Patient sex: M
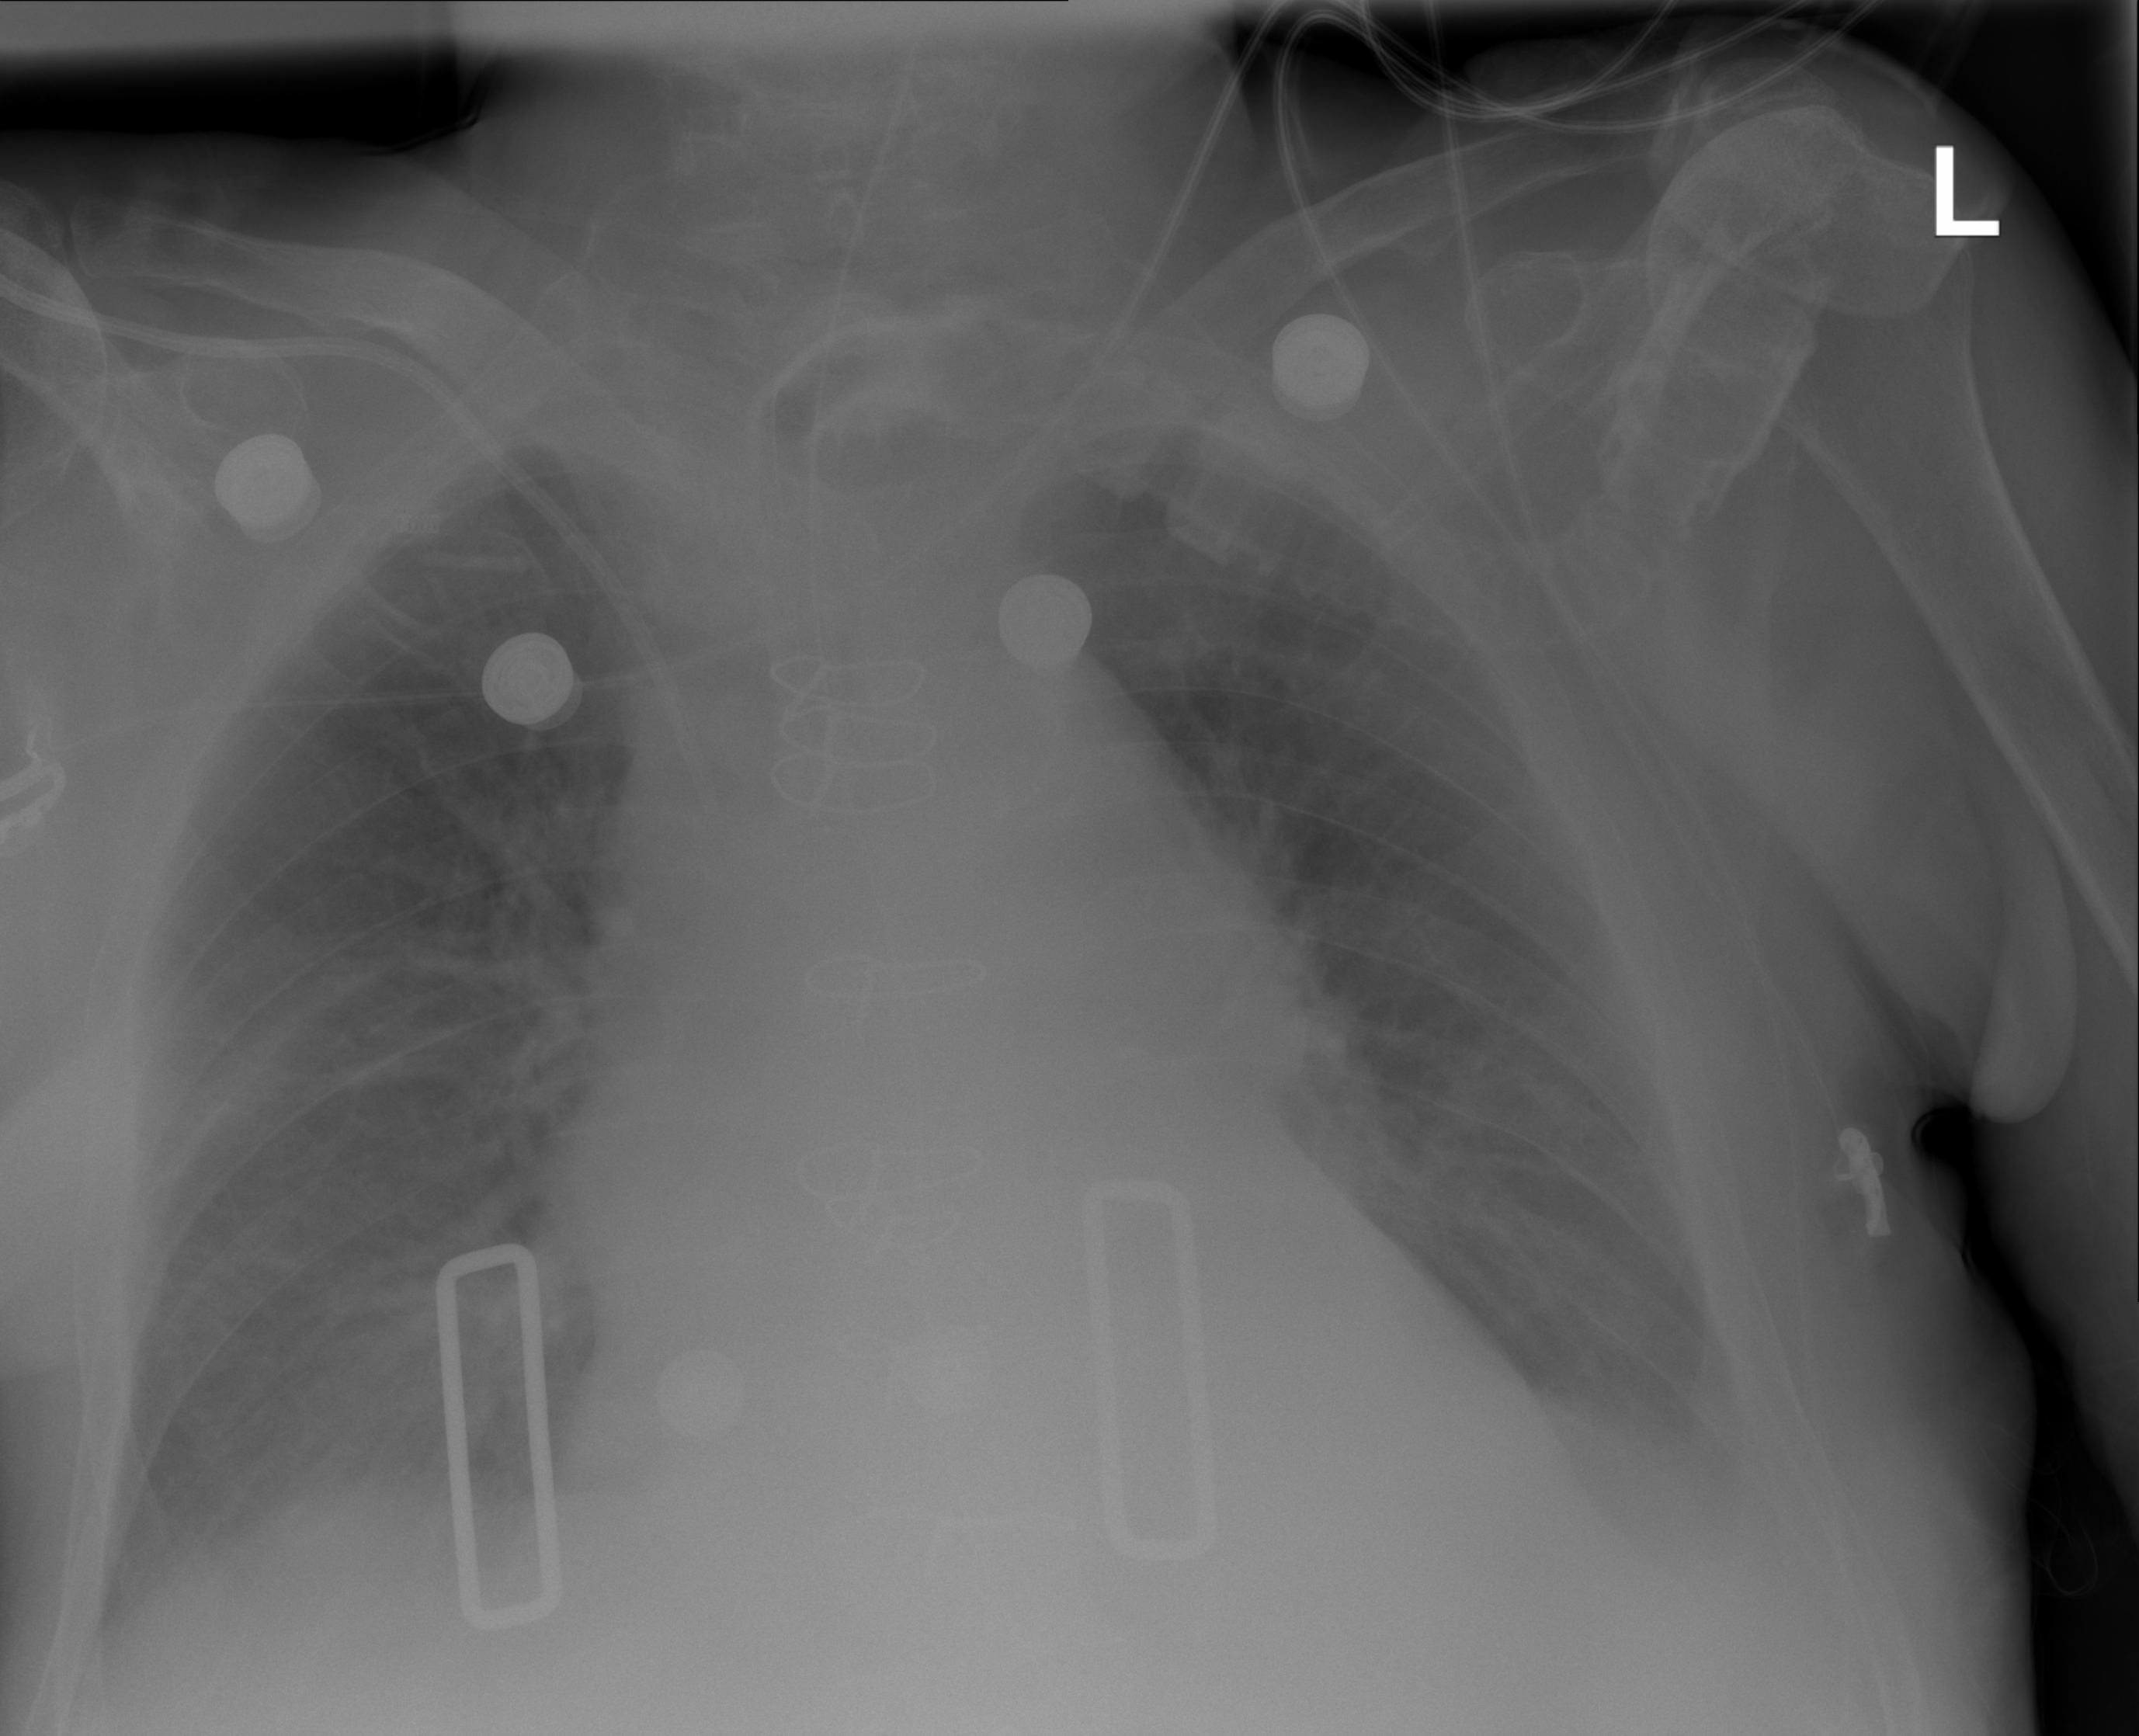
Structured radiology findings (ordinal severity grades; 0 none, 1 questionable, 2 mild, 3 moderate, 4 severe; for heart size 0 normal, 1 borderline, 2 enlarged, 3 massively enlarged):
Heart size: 2
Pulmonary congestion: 1
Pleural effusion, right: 2
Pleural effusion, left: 2
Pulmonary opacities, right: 0
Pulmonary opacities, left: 0
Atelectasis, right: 2
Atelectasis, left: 2